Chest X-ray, PA view. Patient: 57 years old, sex M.
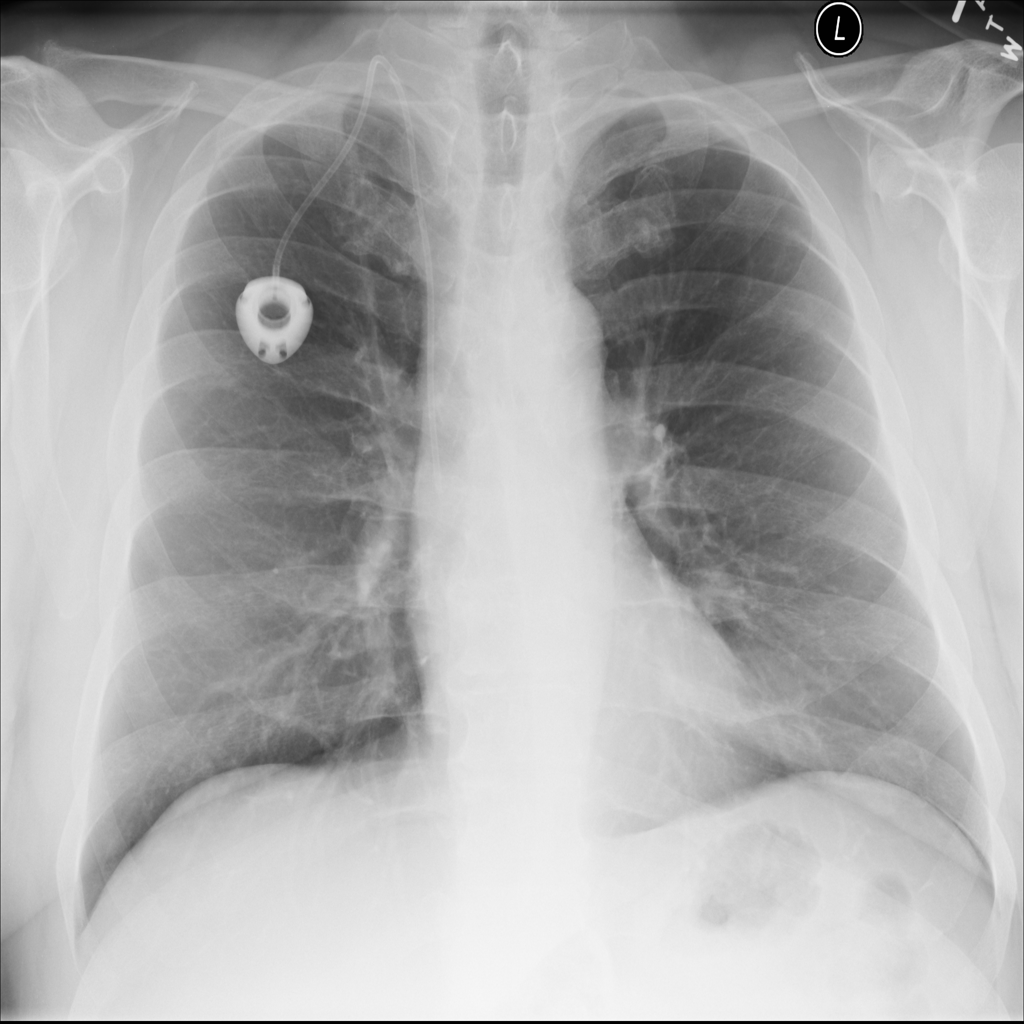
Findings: No Finding